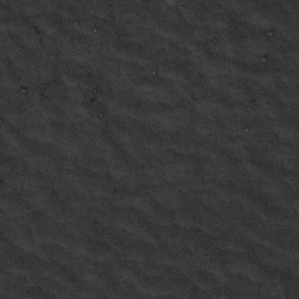
Label: frost